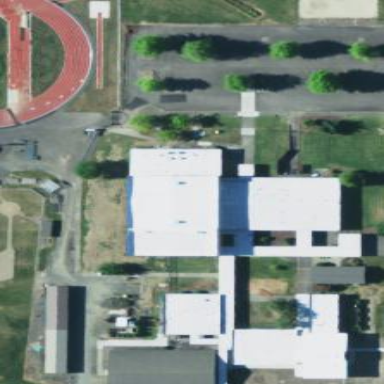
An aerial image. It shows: School building.